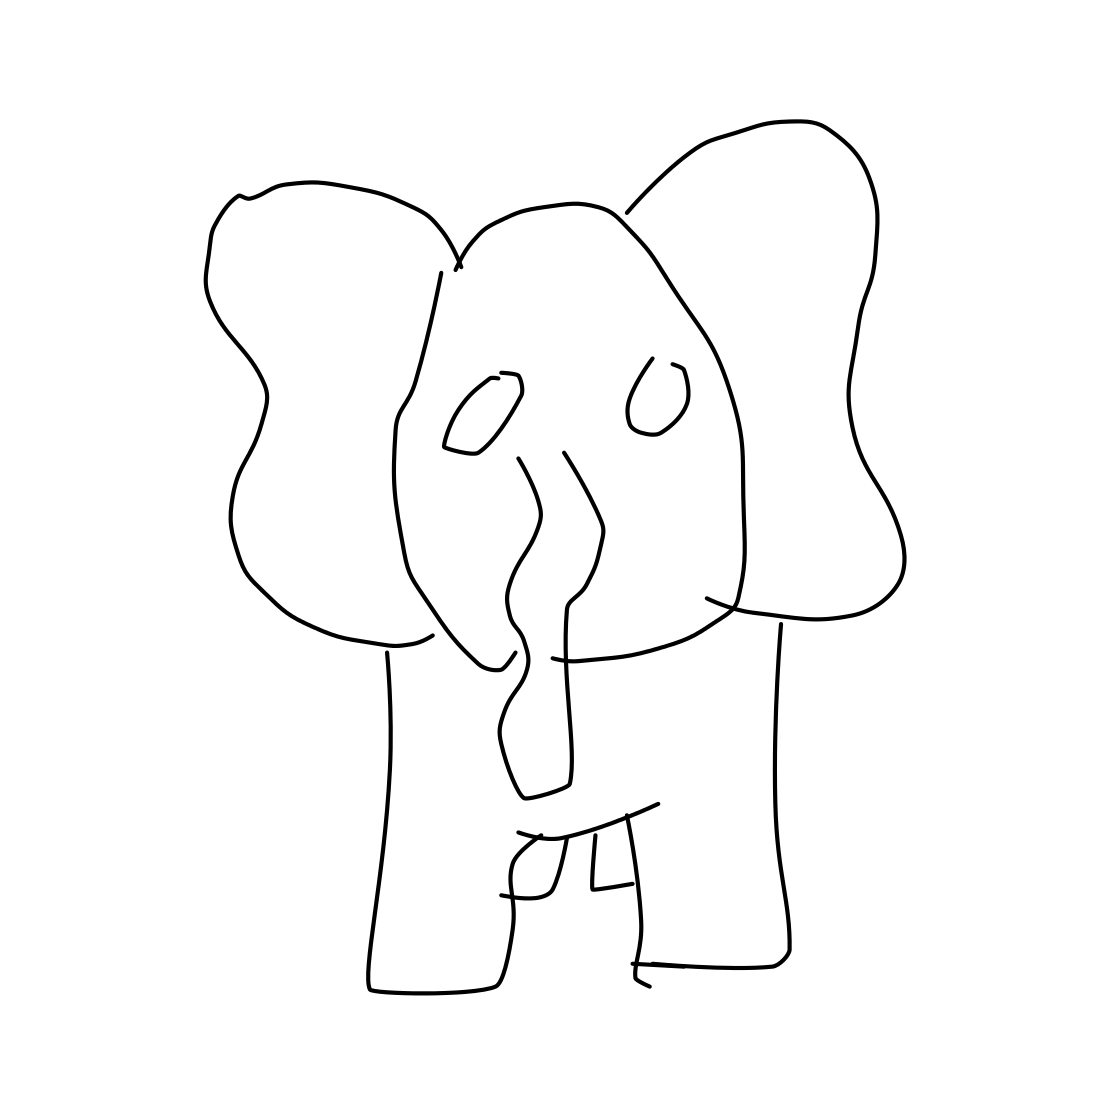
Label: elephant